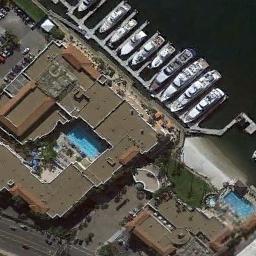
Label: harbor